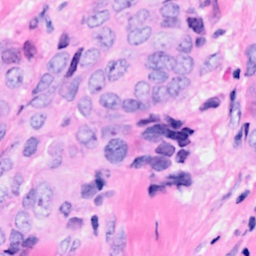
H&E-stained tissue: Breast